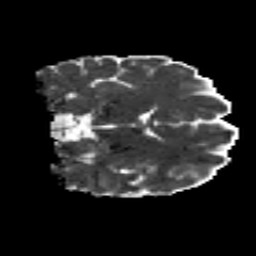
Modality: MD
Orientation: coronal
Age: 18
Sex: female
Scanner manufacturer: siemens
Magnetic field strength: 3 T
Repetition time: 8.8 s
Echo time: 0.085 s